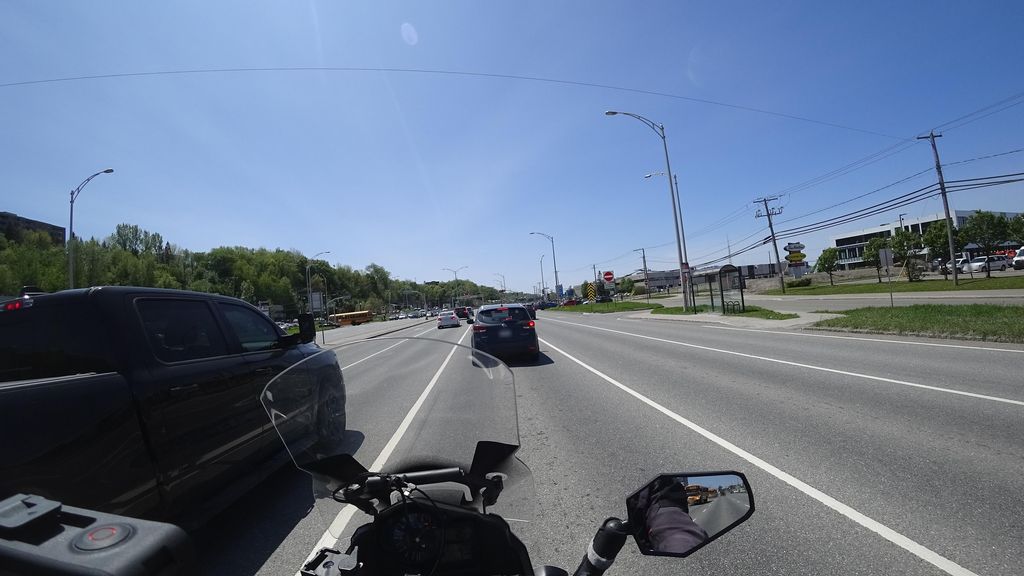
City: quebec_city